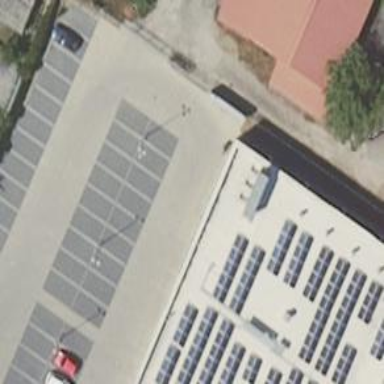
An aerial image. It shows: Road serving as parking aisle.